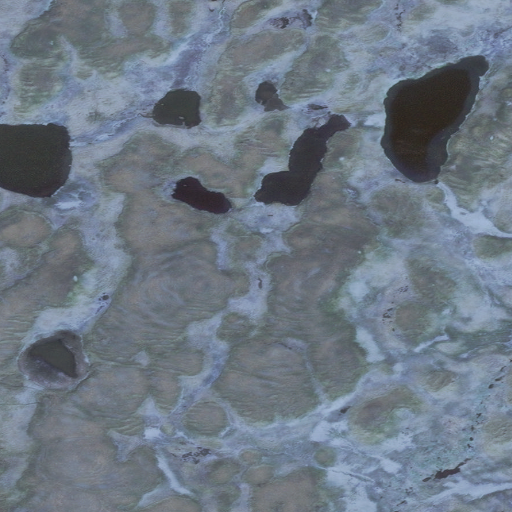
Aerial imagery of mountain in Alaska named Gas Hill containing only unknown